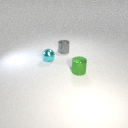
small green metal cylinder in front of small cyan metal sphere